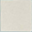
Piece: xx